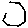
Label: hexagon